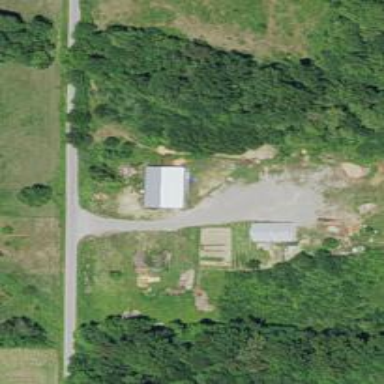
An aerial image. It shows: Driveway.